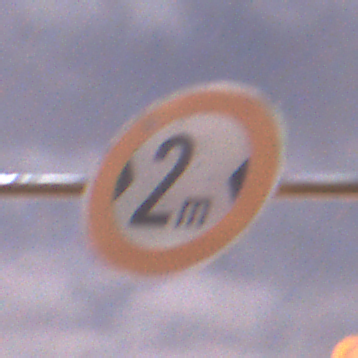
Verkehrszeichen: TatsaechlicheBreite2
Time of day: Night
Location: Outdoor (Suburban)
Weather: PartlyCloudy
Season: NotSpecified
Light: Artificial